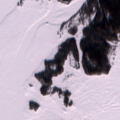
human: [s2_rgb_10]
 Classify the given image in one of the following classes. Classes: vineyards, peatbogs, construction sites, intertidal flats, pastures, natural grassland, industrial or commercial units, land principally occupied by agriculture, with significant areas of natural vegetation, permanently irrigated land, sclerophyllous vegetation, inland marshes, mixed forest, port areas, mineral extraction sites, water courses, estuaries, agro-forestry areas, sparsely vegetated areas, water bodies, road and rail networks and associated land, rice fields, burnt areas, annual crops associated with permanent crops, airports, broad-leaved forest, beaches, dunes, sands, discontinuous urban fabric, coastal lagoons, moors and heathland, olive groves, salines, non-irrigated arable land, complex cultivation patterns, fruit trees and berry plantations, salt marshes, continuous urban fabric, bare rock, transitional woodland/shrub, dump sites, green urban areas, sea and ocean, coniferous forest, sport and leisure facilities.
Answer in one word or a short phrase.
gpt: broad-leaved forest, sea and ocean